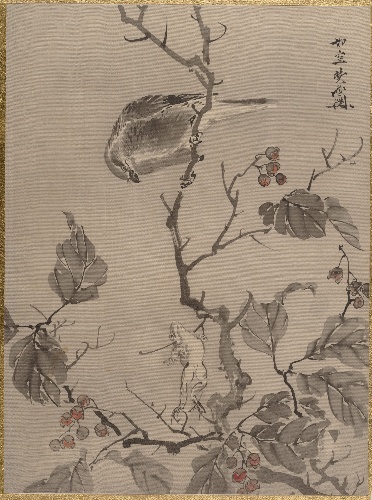
Artist: Kawanabe Kyōsai 河鍋暁斎
Artist bio: Japanese, 1831–1889
Date: ca. 1887
Object type: Album leaf
Classification: Paintings
Medium: Album leaf; ink and color on silk
Culture: Japan
Period: Meiji period (1868–1912)
Dimensions: 14 1/4 x 10 1/2 in. (36.2 x 26.7 cm)
Department: Asian Art
Credit line: Charles Stewart Smith Collection, Gift of Mrs. Charles Stewart Smith, Charles Stewart Smith Jr., and Howard Caswell Smith, in memory of Charles Stewart Smith, 1914
Accession year: 1914
Repository: Metropolitan Museum of Art, New York, NY
Tags: Birds|Frogs